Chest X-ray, AP view. Patient: 58 years old, sex M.
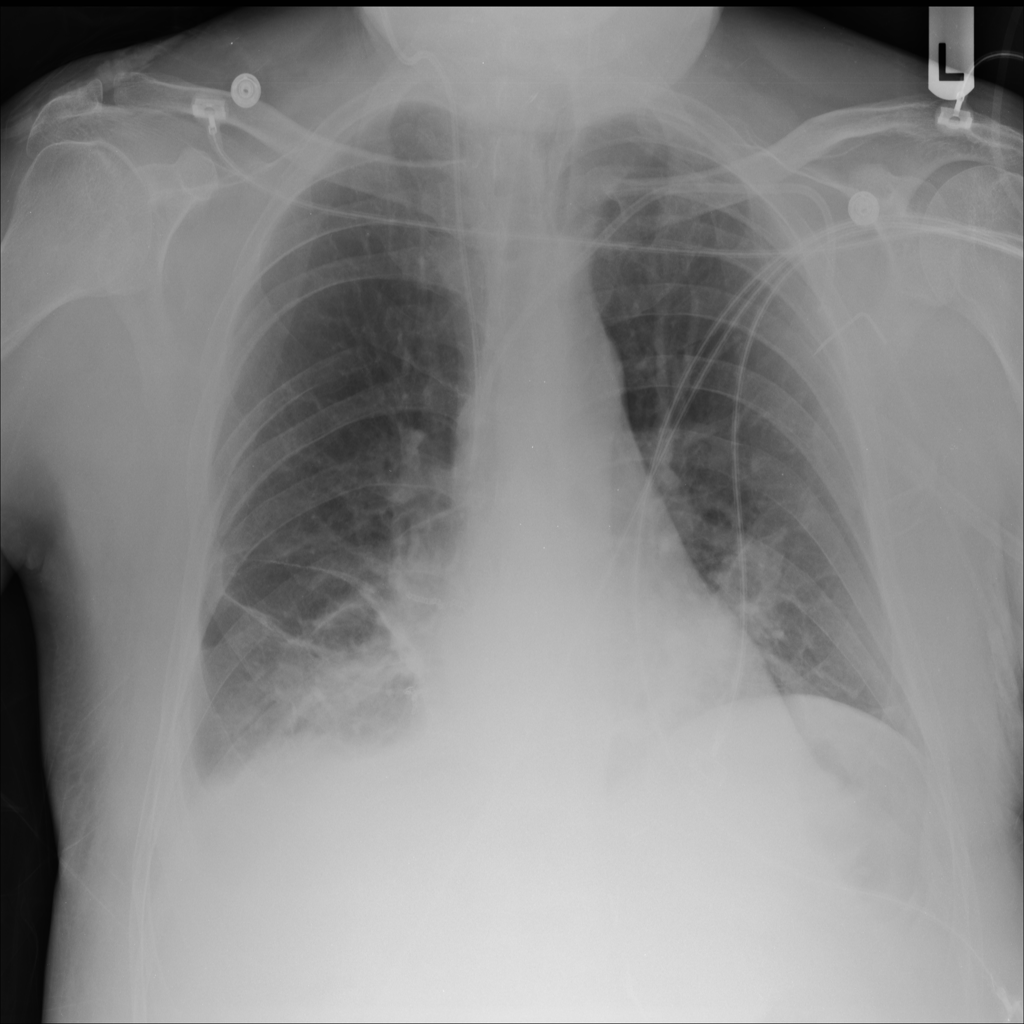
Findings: Atelectasis, Infiltration